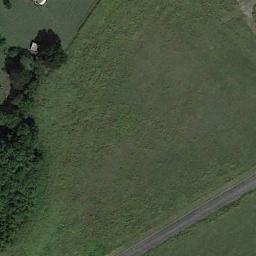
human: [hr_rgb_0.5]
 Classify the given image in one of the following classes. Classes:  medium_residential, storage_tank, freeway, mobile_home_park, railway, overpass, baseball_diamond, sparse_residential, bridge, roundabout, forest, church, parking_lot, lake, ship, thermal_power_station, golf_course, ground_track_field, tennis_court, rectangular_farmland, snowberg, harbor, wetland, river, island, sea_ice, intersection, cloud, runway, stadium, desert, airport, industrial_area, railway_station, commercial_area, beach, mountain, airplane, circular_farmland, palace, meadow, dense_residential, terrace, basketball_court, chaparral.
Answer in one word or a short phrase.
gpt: meadow